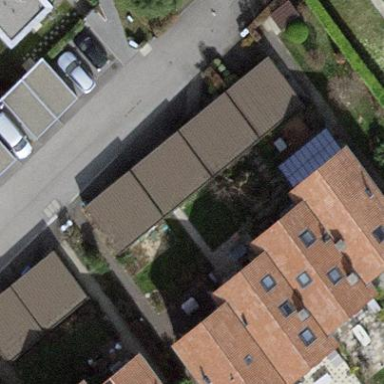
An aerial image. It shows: View of roof of building.